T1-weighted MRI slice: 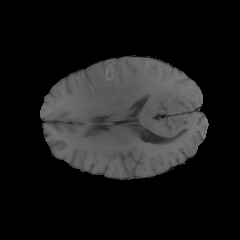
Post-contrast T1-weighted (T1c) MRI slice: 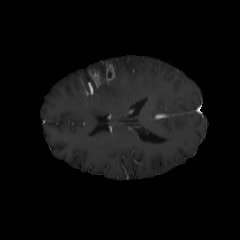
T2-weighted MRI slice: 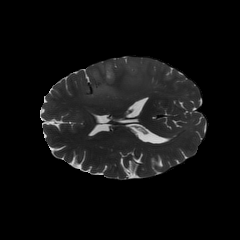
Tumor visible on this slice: yes